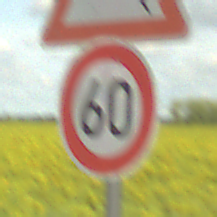
Verkehrszeichen: Geschwindigkeit60
Zusatzzeichen oben: WildwechselRechts
Umgebung: Outdoor, RoadRail
Tageszeit: Midday
Wetter: PartlyCloudy
Licht: Natural
Jahreszeit: NotSpecified
Kontrast: HighContrast